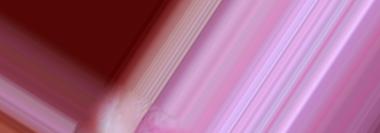
Condition: Mouth Ulcer